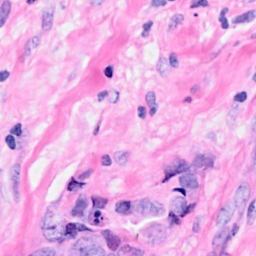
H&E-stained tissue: Breast